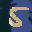
Label: 5